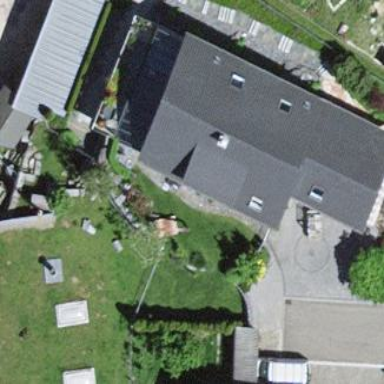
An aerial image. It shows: Building with gabled roof.